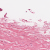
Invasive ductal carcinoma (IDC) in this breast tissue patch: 0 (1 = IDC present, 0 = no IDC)